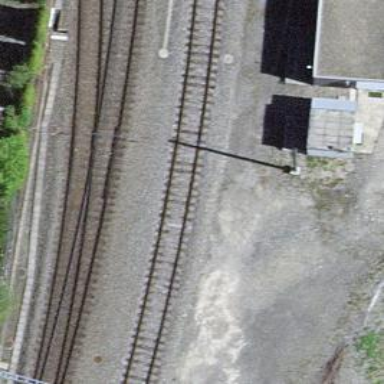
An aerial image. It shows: Rail siding with electrified tracks using contact line.